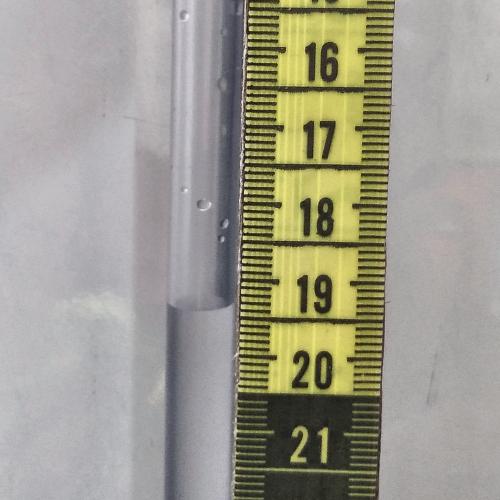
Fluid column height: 19.4 cm